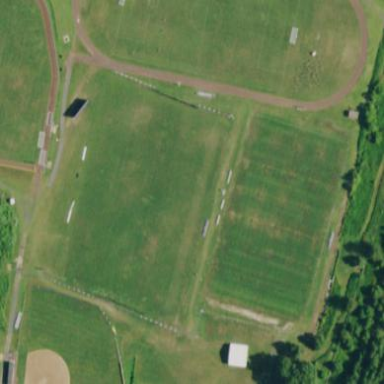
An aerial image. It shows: Lacrosse pitch for sports and leisure activities.